Question: I'm having issues with background image scales and responsive design.
I have a simple header image background along with a content image background. The header image is supposed to merge seamlessly into the content. Both images have fine grain textures, so they need to be the same scale at all times.
The header background is in an '' tag, while the content is a 'background-image', as it needs to utilise the repeat-y functionality for an unknown amount of content...
But you can see the grain difference between the scaled inline image, and the background:

I'm aware of the 'background-size' attribute, but this is not backwards compatible, and I'm unsure if it caters responsively.
:
'''
#header{
max-width:700px;
width:100%;
margin:0 auto;
}
#header img{
max-width:700px;
width:100%;
}
#content{
max-width:700px;
width:100%;
height:600px; // <-- for testing with no content
margin:0 auto;
background-image:url('../imgs/bg-main.jpg');
background-repeat:repeat-y;
}
'''
:
'''
<section id="header">
<img src="lib/imgs/bg-top.jpg"/>
</section>
<section id="content">
<!-- content goes here !-->
</section>
'''
Any help on a fix or some options would be great.
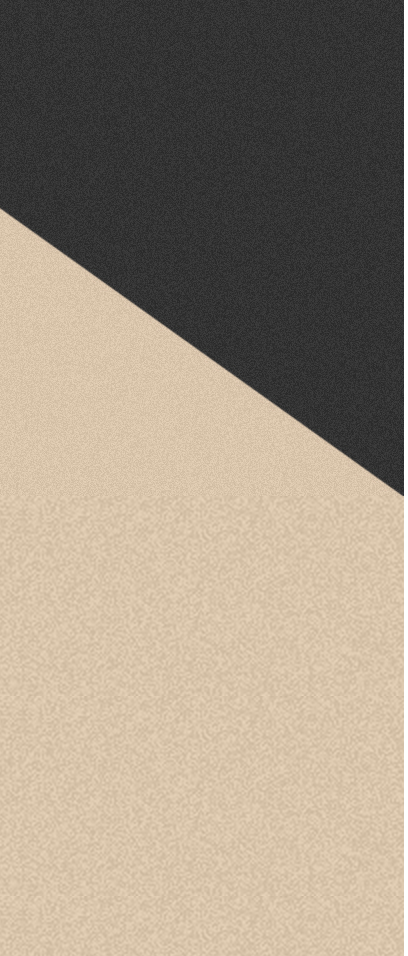
Answer: Would you consider making the header image a transparent png? Leave out the light brown texture in the header image and set it as the background-image on an element that wraps #header and #content.
Otherwise, 'background-size' will do what you want. Visitors on IE8 will not see the proper effect your going for, but that's not the worst thing in the world these days.
See: <URL>